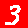
Digit: 3